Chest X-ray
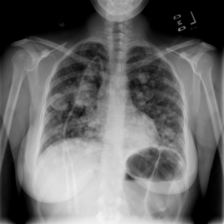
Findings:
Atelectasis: negative
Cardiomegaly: negative
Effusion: negative
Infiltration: positive
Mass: negative
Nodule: negative
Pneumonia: negative
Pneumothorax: negative
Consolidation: negative
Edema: negative
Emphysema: negative
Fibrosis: negative
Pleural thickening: negative
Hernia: negative